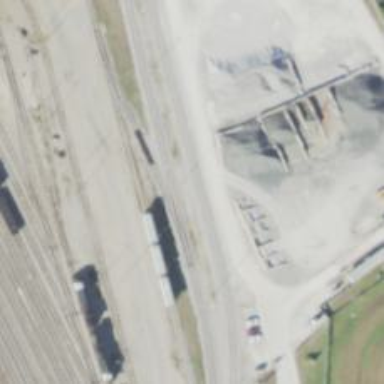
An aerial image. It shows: Railway yard in service.